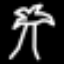
Label: palm tree